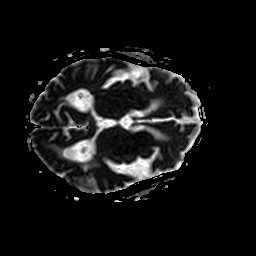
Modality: ADC
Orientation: axial
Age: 84
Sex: male
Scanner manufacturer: philips
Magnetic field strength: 1.5 T
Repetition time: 4.821 s
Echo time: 0.07764 s